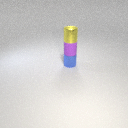
small blue metal cylinder below small purple rubber cylinder